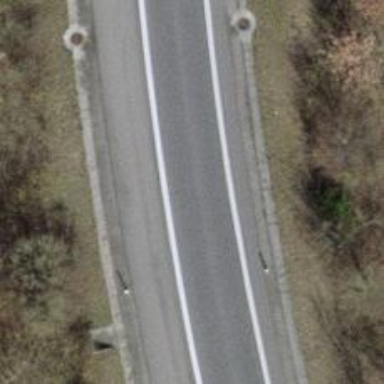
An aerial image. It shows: Motorway link.